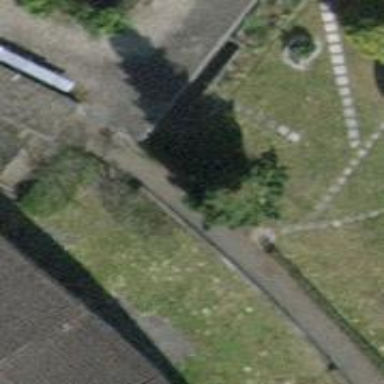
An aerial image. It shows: Footway made of paving stones.